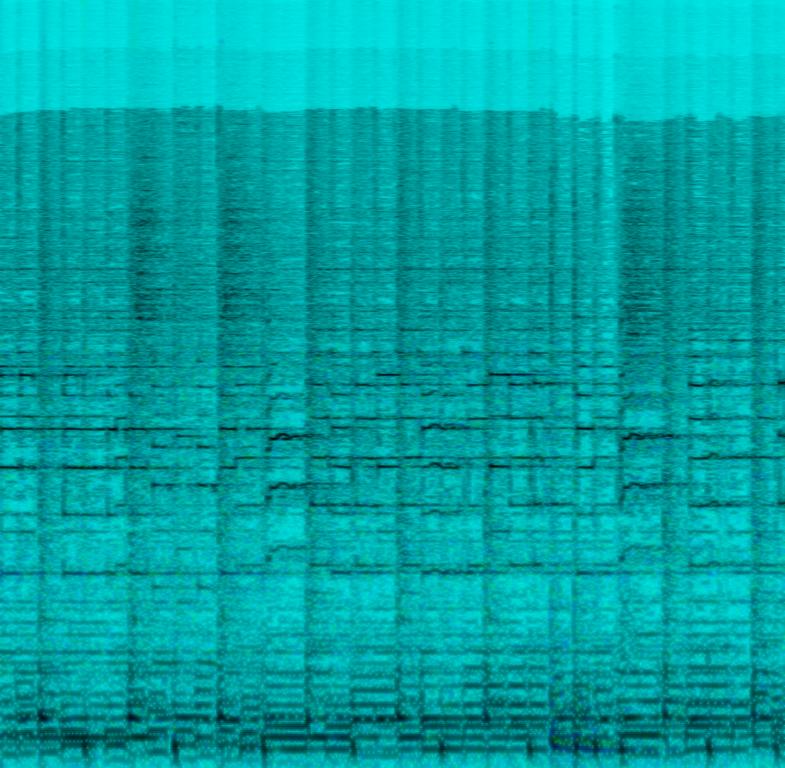
The song is an instrumental. The tempo is medium with a guitar playing a romantic lead, steady drumming, rock drumming, percussive bass line, cymbals crashing and guitar strumming rhythm. The song is exciting and youthful. The song has a bad audio quality.